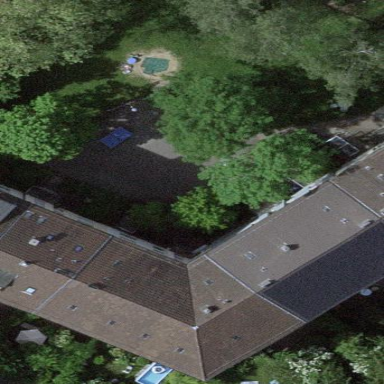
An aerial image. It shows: Hipped-roof building with apartments.